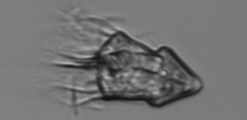
Label: Strombidium_inclinatum